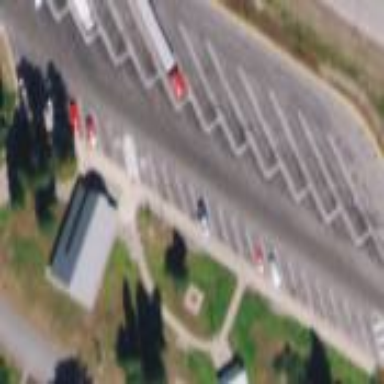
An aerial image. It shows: Parking area with asphalt surface.